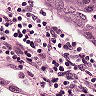
Metastatic tissue present: yes